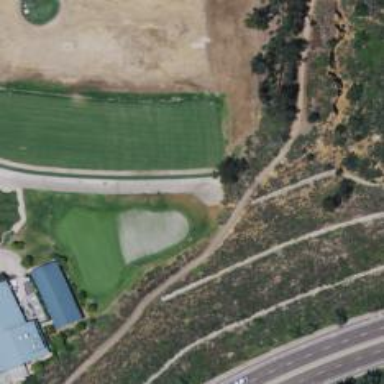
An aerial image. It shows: Service road designated as golf cart path.